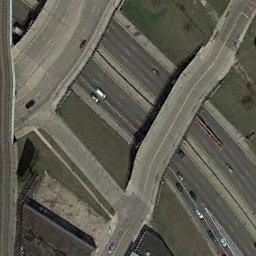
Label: overpass